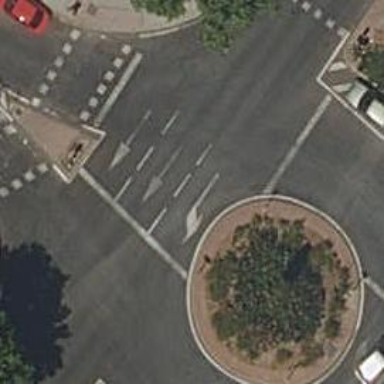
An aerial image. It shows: Road with traffic signals.